Question: I'm working on creating a clickonce install for my application.
I have ClickOnce security settings enabled with full trust in the Security tab if the project properties. I publish to a network drive and run the install. The install is successful but when I run the application I get this error:

I have the <URL>. It runs fine on my local system without clickonce. My application uses Prism, so I had to modify the manifest to include the dynamically loaded modules. It's somehow related to my AppDomain I create not having full trust.
This is how I create the AppDomain
'''
AppDomainSetup currentAppDomainSetup = AppDomain.CurrentDomain.SetupInformation;
AppDomainSetup newAppDomainSetup = new AppDomainSetup()
{
ApplicationBase = currentAppDomainSetup.ApplicationBase,
LoaderOptimization = currentAppDomainSetup.LoaderOptimization,
ConfigurationFile = currentAppDomainSetup.ConfigurationFile,
PrivateBinPath = @"Modules" // need to set this so that the new AppDomain can see the prism modules
};
newAppDomainSetup.SetCompatibilitySwitches(new[] { "NetFx40_LegacySecurityPolicy" }); // required for POS for .Net to function properly
_posAppDomain = AppDomain.CreateDomain("POS Hardware AppDomain", null, newAppDomainSetup);
// Error happens on the following line. Note that type T is always in same assembly that AppDomain was created in.
T hardware = (T)PosAppDomain.CreateInstanceFromAndUnwrap(Assembly.GetAssembly(typeof(T)).Location, typeof(T).FullName);
'''
Is there a security setting that I'm missing?
I think I'm getting closer. The AppDomain I create runs in full trust when I run without clickonce, but when I run it with clickonce it doesn't run in full trust.... so now I'm trying to figure out how to get it in full trust.
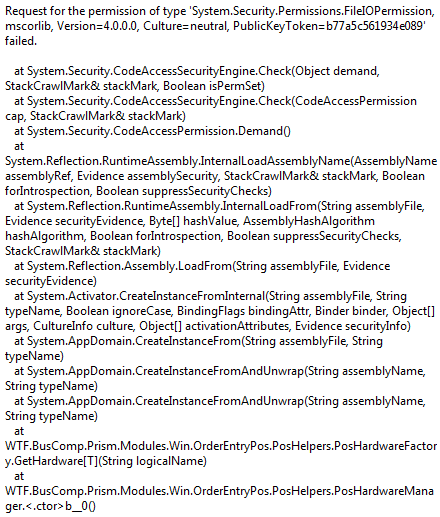
Answer: Figured it out
I had to add the 'Evidence' and 'PermissionSet' ...
'''
Evidence evidence = new Evidence();
evidence.AddHostEvidence(new Zone(SecurityZone.MyComputer));
PermissionSet ps = SecurityManager.GetStandardSandbox(evidence);
AppDomainSetup currentAppDomainSetup = AppDomain.CurrentDomain.SetupInformation;
AppDomainSetup newAppDomainSetup = new AppDomainSetup()
{
ApplicationBase = currentAppDomainSetup.ApplicationBase,
LoaderOptimization = currentAppDomainSetup.LoaderOptimization,
ConfigurationFile = currentAppDomainSetup.ConfigurationFile,
PrivateBinPath = @"Modules" // need to set this so that the new AppDomain can see the prism modules
};
newAppDomainSetup.SetCompatibilitySwitches(new[] { "NetFx40_LegacySecurityPolicy" }); // required for POS for .Net to function properly
'''